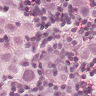
Metastatic tissue present: yes